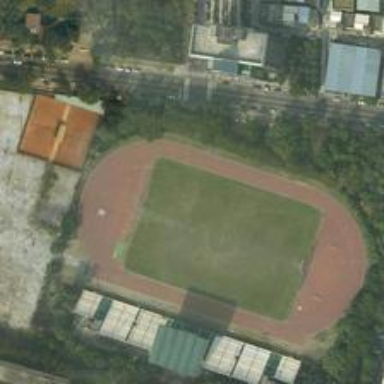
Lush plants rim this huge, standard football field which has a small auditorium .